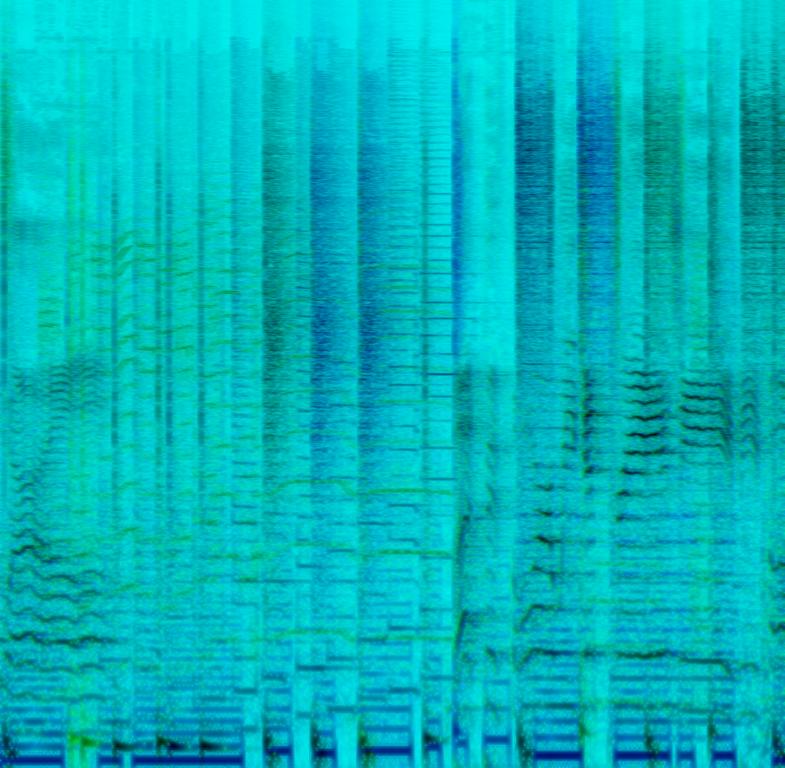
A male vocalist sings this song. The tempo is slow, with intense drumming; keyboard harmony, groovy bass lines and electric guitar harmony in the background. The vocalist is singing a dissonant tune along with syncopated music over the melodious and rhythmic background. This is probably karaoke.